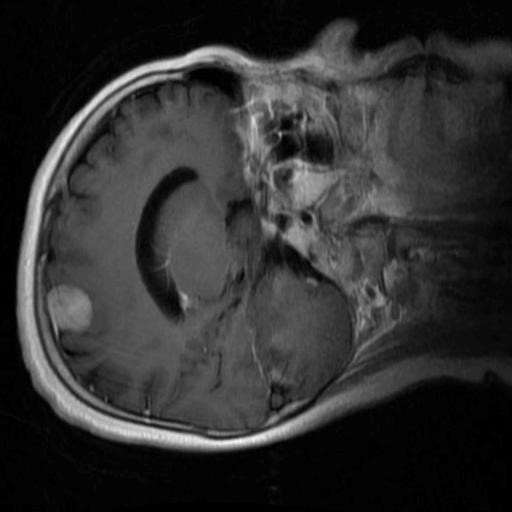
Label: brain_menin